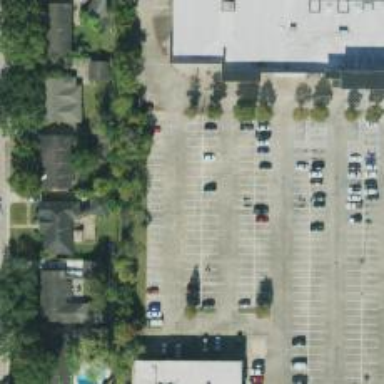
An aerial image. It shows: Parking space.